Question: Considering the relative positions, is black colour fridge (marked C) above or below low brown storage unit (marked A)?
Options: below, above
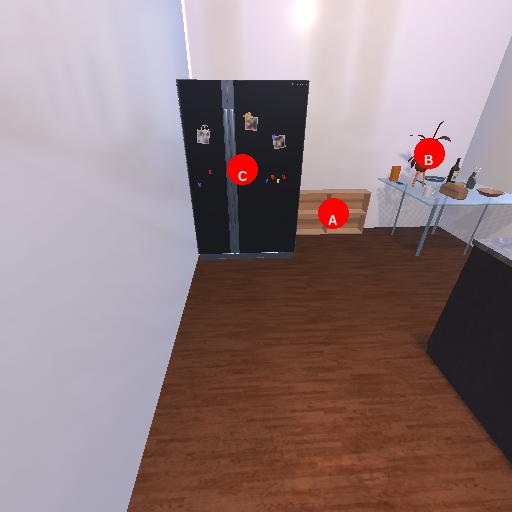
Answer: below